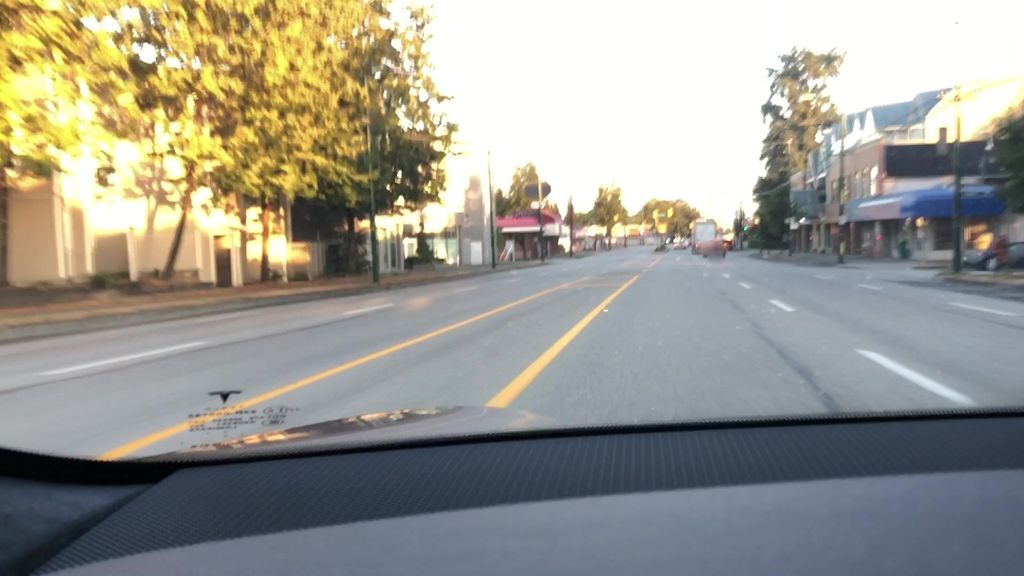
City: vancouver